Question: I'm new to AWT/Swing in Java and I'm triying just to draw two points and the asociated segment. The code I wrote is very simple:
'''
g.fillOval(100, 100, 10, 10);
g.fillOval(200, 500, 10, 10);
g.drawLine(100, 100, 200, 500);
'''
But it doesn't work as I expected as you can see in the image below. I don't have reputation enought to post images so please check it on this <URL> .

Am I wrong when I say that the end of the segment should be inside the points? I don't know what I'm doing wrong :/
Thanks all.
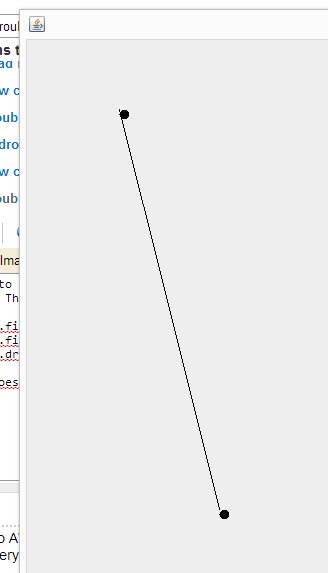
Answer: Your problem is that the x and y points of the oval are the top-left corner of the rectangle that encloses it, and your lines are ending on these corners. Instead you should have your lines end in the centers of the ovals. The centers can be calculated easily by adding 1/2 the width and height of the ovals to the left-upper corners giving you something like:
'''
g.drawLine(105, 105, 205, 505);
'''
Note: avoid "magic" numbers where possible.
e.g.,
'''
private int r = 5;
private int x1 = 100;
private int y1 = 100;
private int x2 = 200;
private int y2 = 500;
// elsewhere in your paintComponent method:
g.fillOval(x1, y1, 2 * r, 2 * r);
g.fillOval(x2, y2, 2 * r, 2 * r);
g.drawLine(x1 + r, y1 + r, x2 + r, y2 + r);
'''